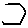
Label: hexagon